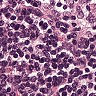
Metastatic tissue present: no